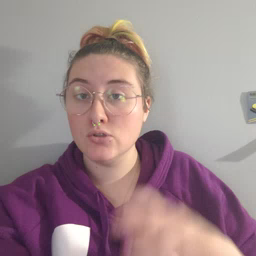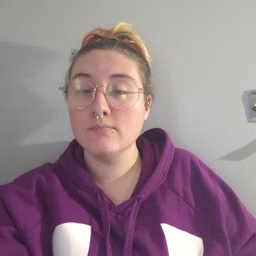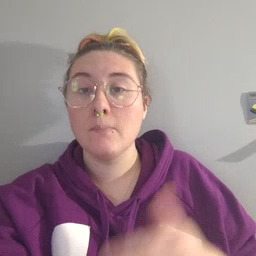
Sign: before